Aerial crown-view tile of a tropical tree (Barro Colorado Island, Panama), acquired 20250512:
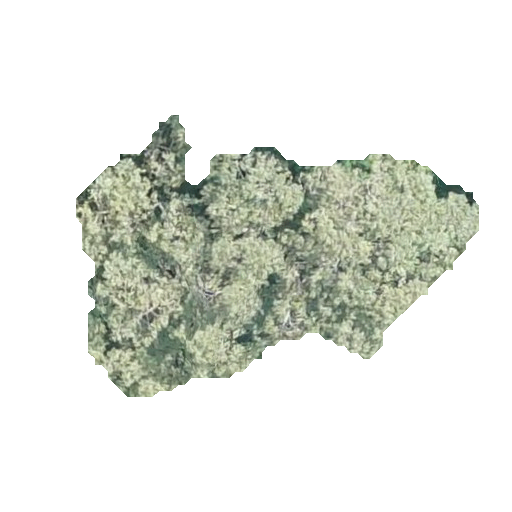
Species: Luehea seemannii
GBIF accepted scientific name: Luehea seemannii
Crown area: 104.503 m²